Question: Once user double taps on image/screen, it adds an annotation on the screen. When it adds annotation image, I want also open a subview to add annotation detail. However, my subview does not come up.
Here is my code snippet.
'''
@synthesize iViewController;
- (void)viewDidLoad {
[super viewDidLoad];
// adding gesture recognizer
UITapGestureRecognizer *tapGesture = [[UITapGestureRecognizer alloc] initWithTarget:self action:@selector(handleTapGesture:)];
tapGesture.numberOfTapsRequired = 2;
[self.imvPhoto addGestureRecognizer:tapGesture];
tapGesture.delegate = self;
}
- (void)handleTapGesture:(UITapGestureRecognizer *)sender {
if (sender.state == UIGestureRecognizerStateRecognized) {
// Here is the code for subview adding
iViewController = [[InventoryViewController alloc] init];
[self.view addSubview:iViewController.view];
iViewController.view.frame = CGRectMake(100, 100, 320, 460);
}
}
'''

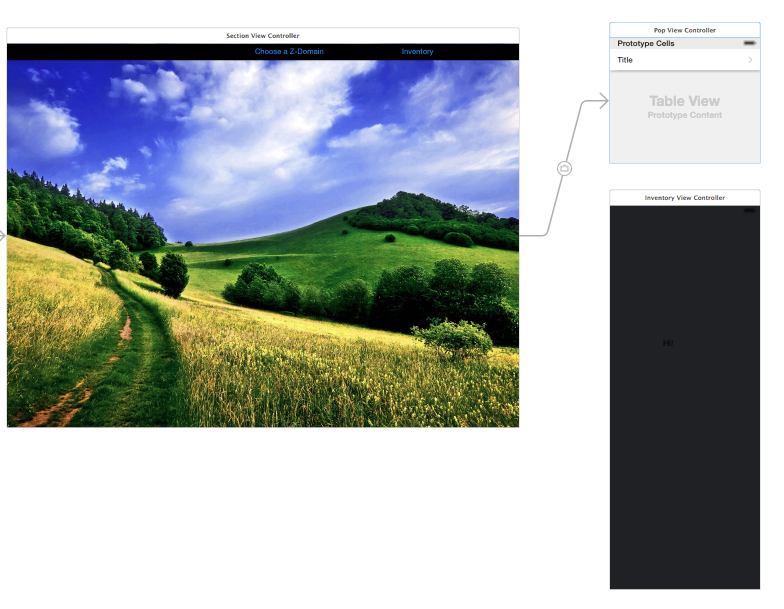
Answer: Based on @rdelmar feedback, here is the solution:
'''
iViewController = (InventoryViewController *)[self.storyboardinstantiateViewControllerWithIdentifier:@"InventoryViewController"];
iViewController.view.frame = CGRectMake(728, 32, 300, 736);
[self.view addSubview:iViewController.view];
'''